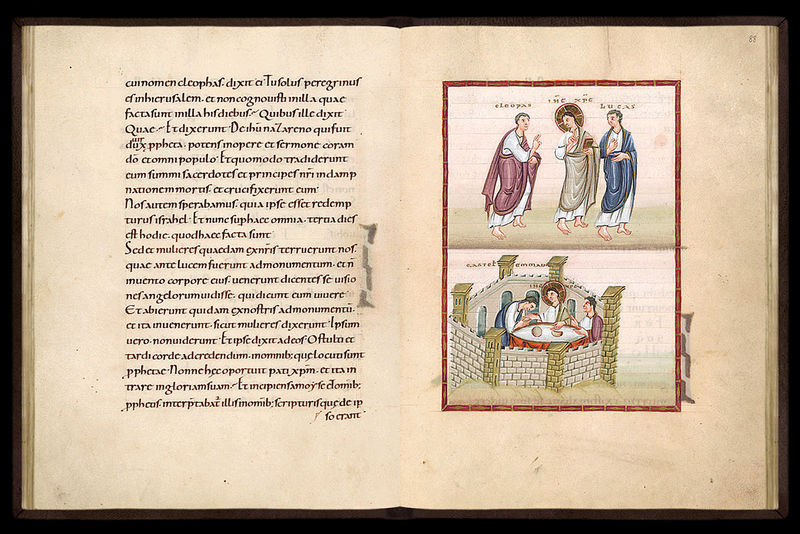
Titel: Egbert- Codex (Codex Egberti)
Institution: Trier, Stadtbibliothek/Stadtarchiv
Schlagwörter: gott, hand, menschen, sitzen, stadt, finger, männer, stuhl, stühle, säulen, tisch, haus, alt, bibel, rahmen, stehen, steine, gewand, drei, gewänder, turm, füße, schrift, bilder, papier, mauer, essen, thomas, brot, buch, türme, festung, barfuß, seite, illustration, text, buchstabe, buchstaben, worte, mahl, heiligenschein, seiten, christus, jesus, ostern, mauern, mittelalter, heiliger, heilige, jünger, heilig, altdeutsch, handschrift, beschreibung, testament, latein, mauersteine, tabernakel, wörter, auferstandener, apostel, buchmalerei, illustrationen, psalter, lukas, kalligrafie, lucas, elias, emmaus, abschrift, reichenau, brit, sakramentar, cleopas